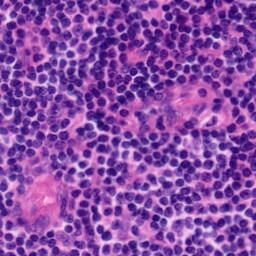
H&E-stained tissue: Tonsil